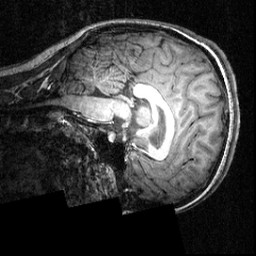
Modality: T1w
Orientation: sagittal
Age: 12
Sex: female
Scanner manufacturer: siemens
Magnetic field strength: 3.951 T
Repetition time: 1.5 s
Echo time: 0.00335 s